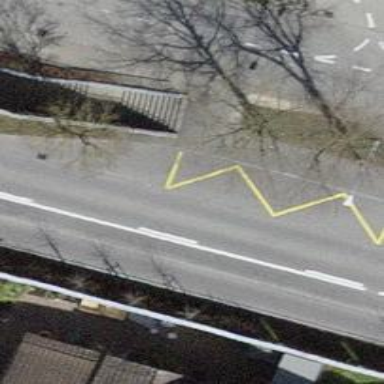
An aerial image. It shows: Platform for public transport on the road.